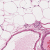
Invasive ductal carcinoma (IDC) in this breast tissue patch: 0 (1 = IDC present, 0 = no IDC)